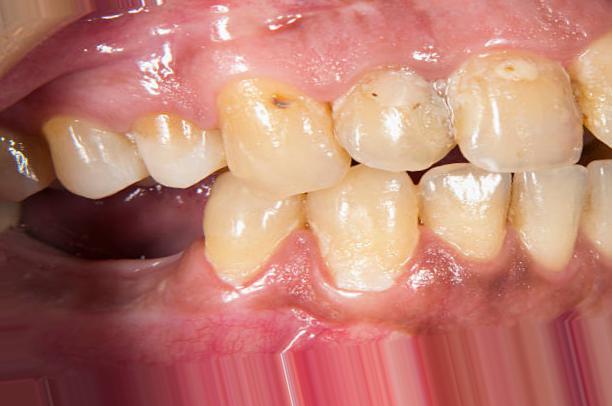
Condition: Caries